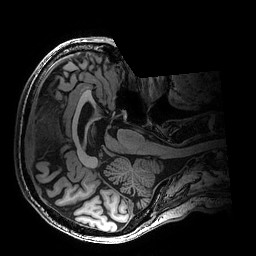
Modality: T1w
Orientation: axial
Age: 60
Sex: male
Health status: healthy
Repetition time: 2.53 s
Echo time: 0.0034 s